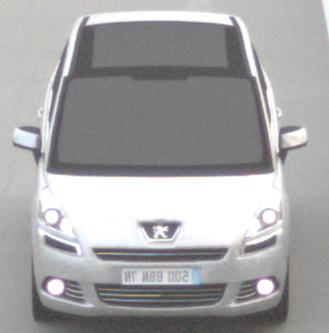
Make: Peugeot
Model: 5008 120 VTi
Detailed model: 5008 (I) Van
Model produced from: 2009/10
Model produced until: 2011/07
Doors: 5
Color: white
Road condition: dry road
Daytime: morning or afternoon
Contrast: low contrast